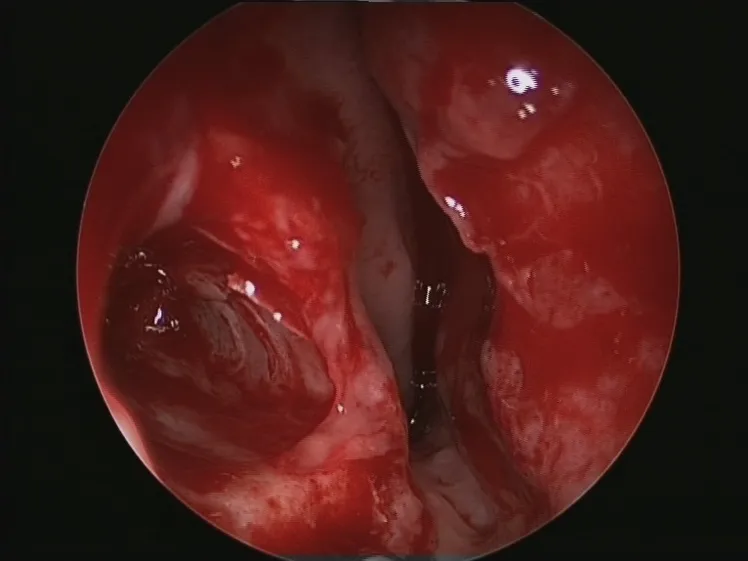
Post Operative.
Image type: endoscopy (airway_endoscopy)